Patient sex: M
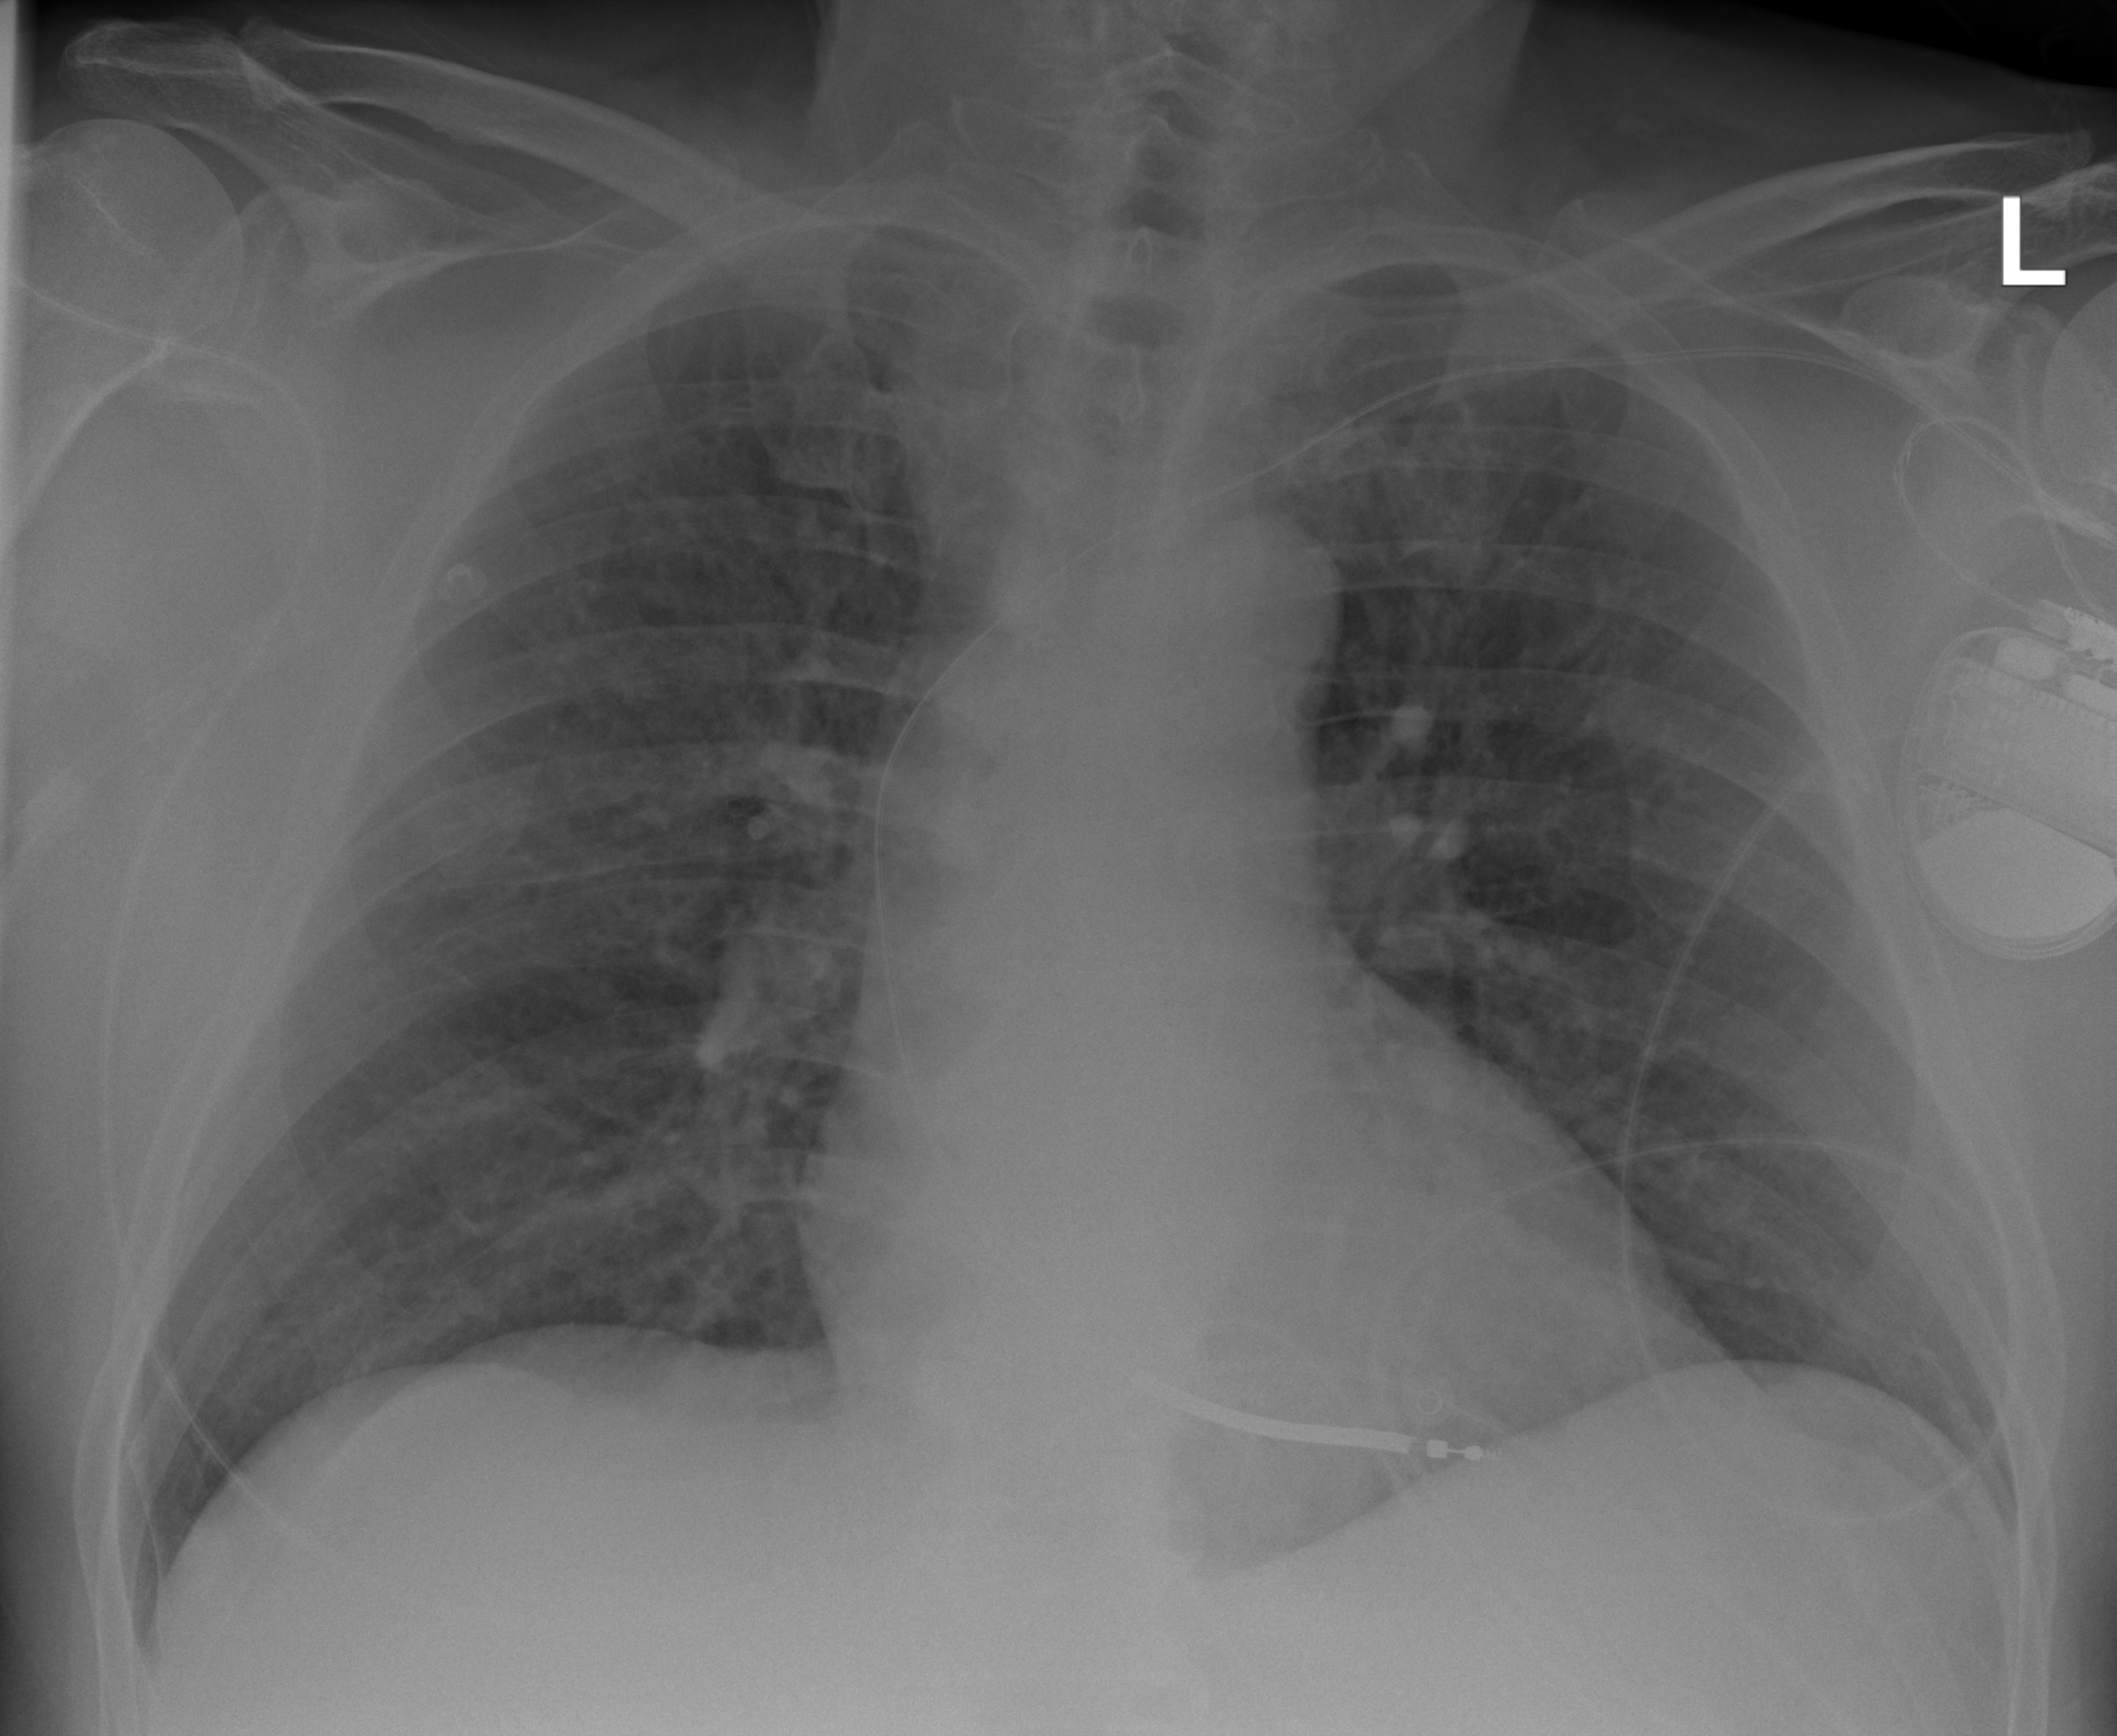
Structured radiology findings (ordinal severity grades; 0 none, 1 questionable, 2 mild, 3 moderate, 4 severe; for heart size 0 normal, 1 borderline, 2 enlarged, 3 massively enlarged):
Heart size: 0
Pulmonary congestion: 2
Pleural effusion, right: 0
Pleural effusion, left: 0
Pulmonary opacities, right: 1
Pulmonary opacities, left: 1
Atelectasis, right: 0
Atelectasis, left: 0